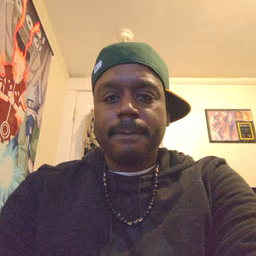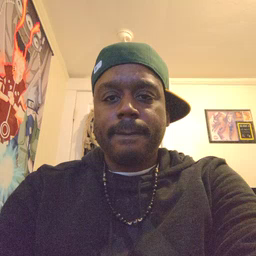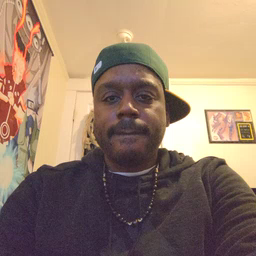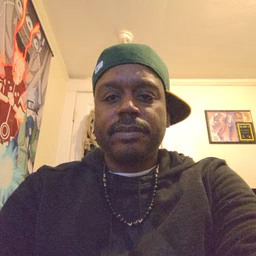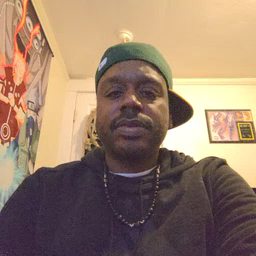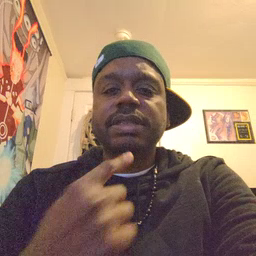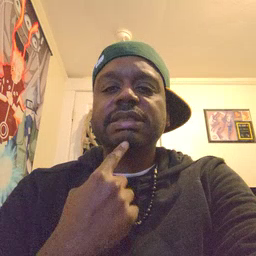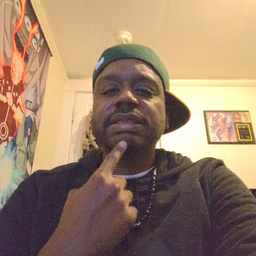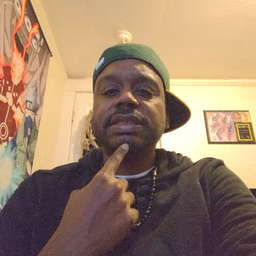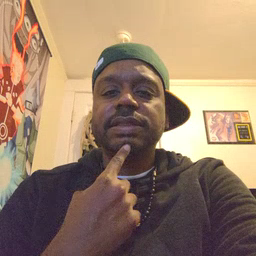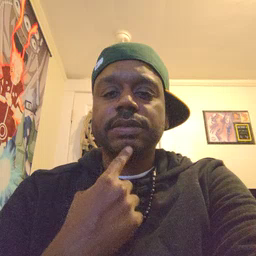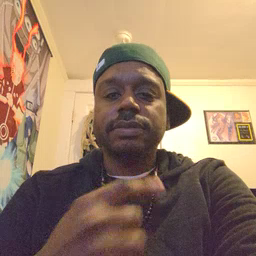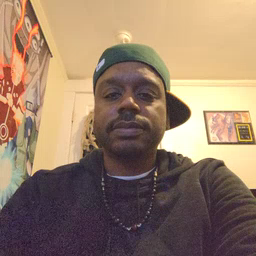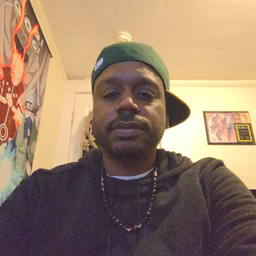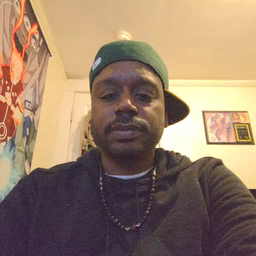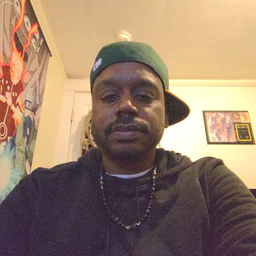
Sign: chin